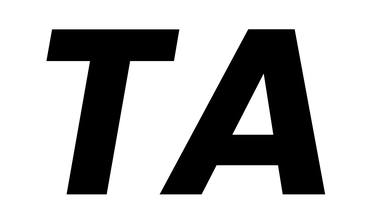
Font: Poppins-BoldItalic